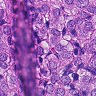
Metastatic tissue present: yes